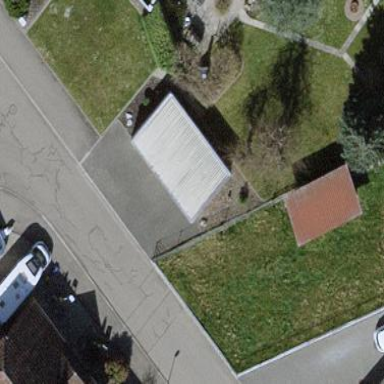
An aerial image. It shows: Group of garages.